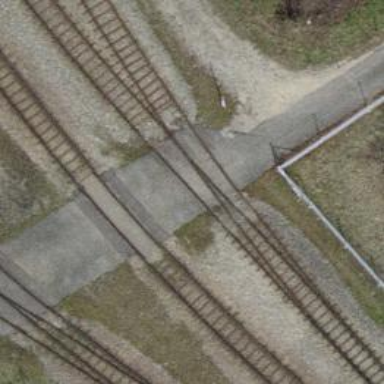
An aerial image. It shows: Railway level crossing.